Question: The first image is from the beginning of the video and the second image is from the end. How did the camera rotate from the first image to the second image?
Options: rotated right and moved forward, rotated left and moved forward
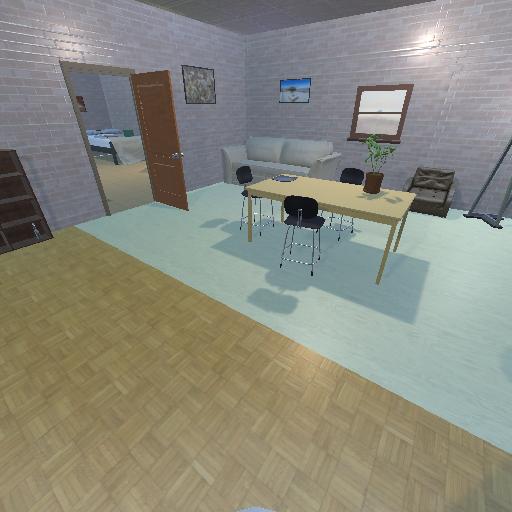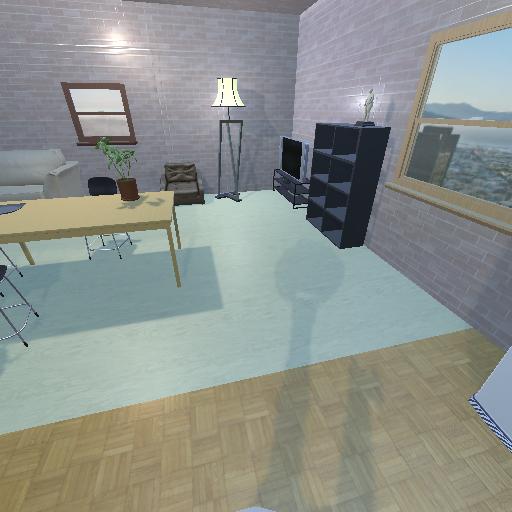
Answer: rotated right and moved forward